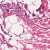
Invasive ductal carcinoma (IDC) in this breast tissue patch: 0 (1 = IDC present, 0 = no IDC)